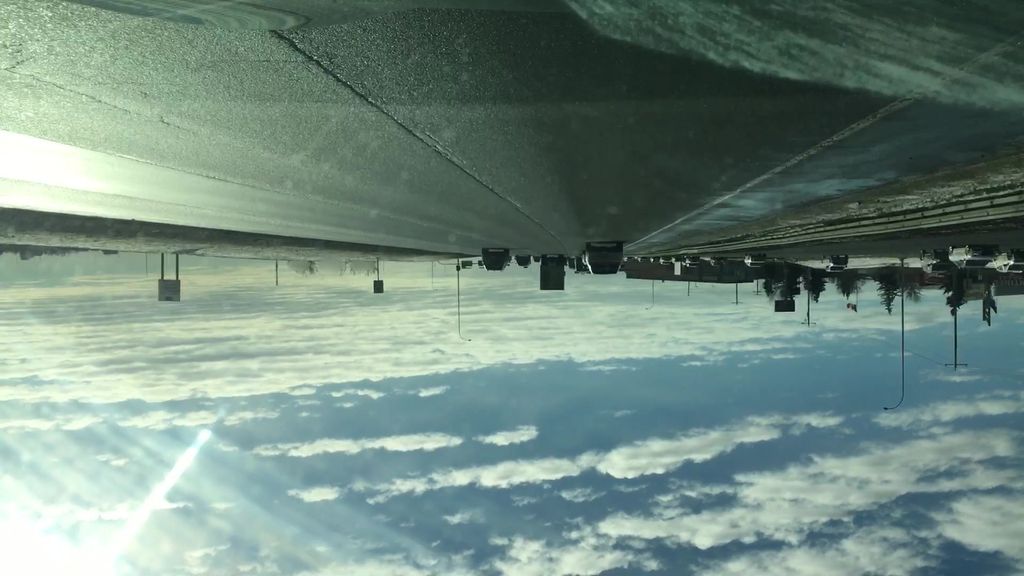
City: calgary